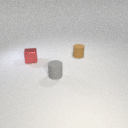
small brown rubber cylinder to the right of small gray rubber cylinder